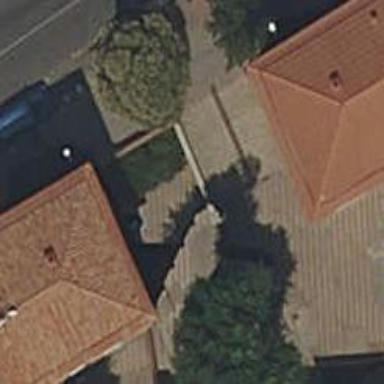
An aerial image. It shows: Road with steps.